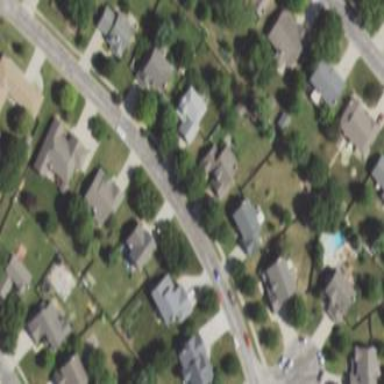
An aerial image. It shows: This residential area consists of single-family homes.